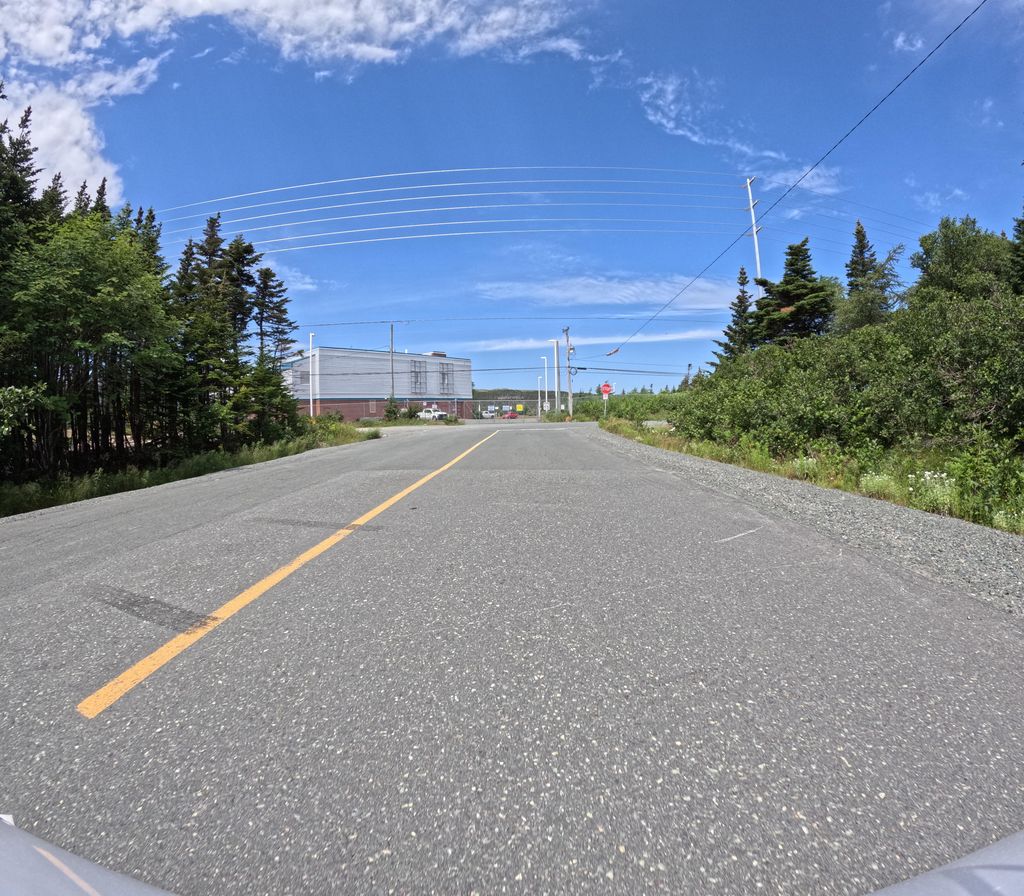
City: st_johns